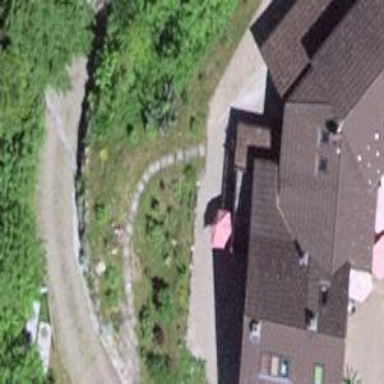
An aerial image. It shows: Set of concrete steps.